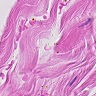
Metastatic tissue present: no